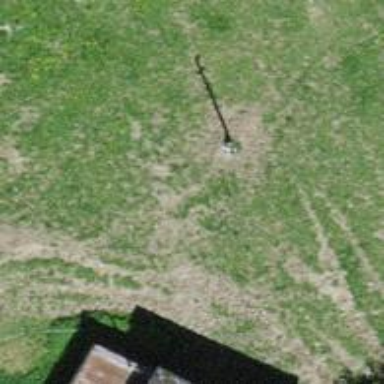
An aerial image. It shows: Power pole.